Field crop: maize
Growth stage: 2
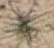
Species: salsola